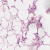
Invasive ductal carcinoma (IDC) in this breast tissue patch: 0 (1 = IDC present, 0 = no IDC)